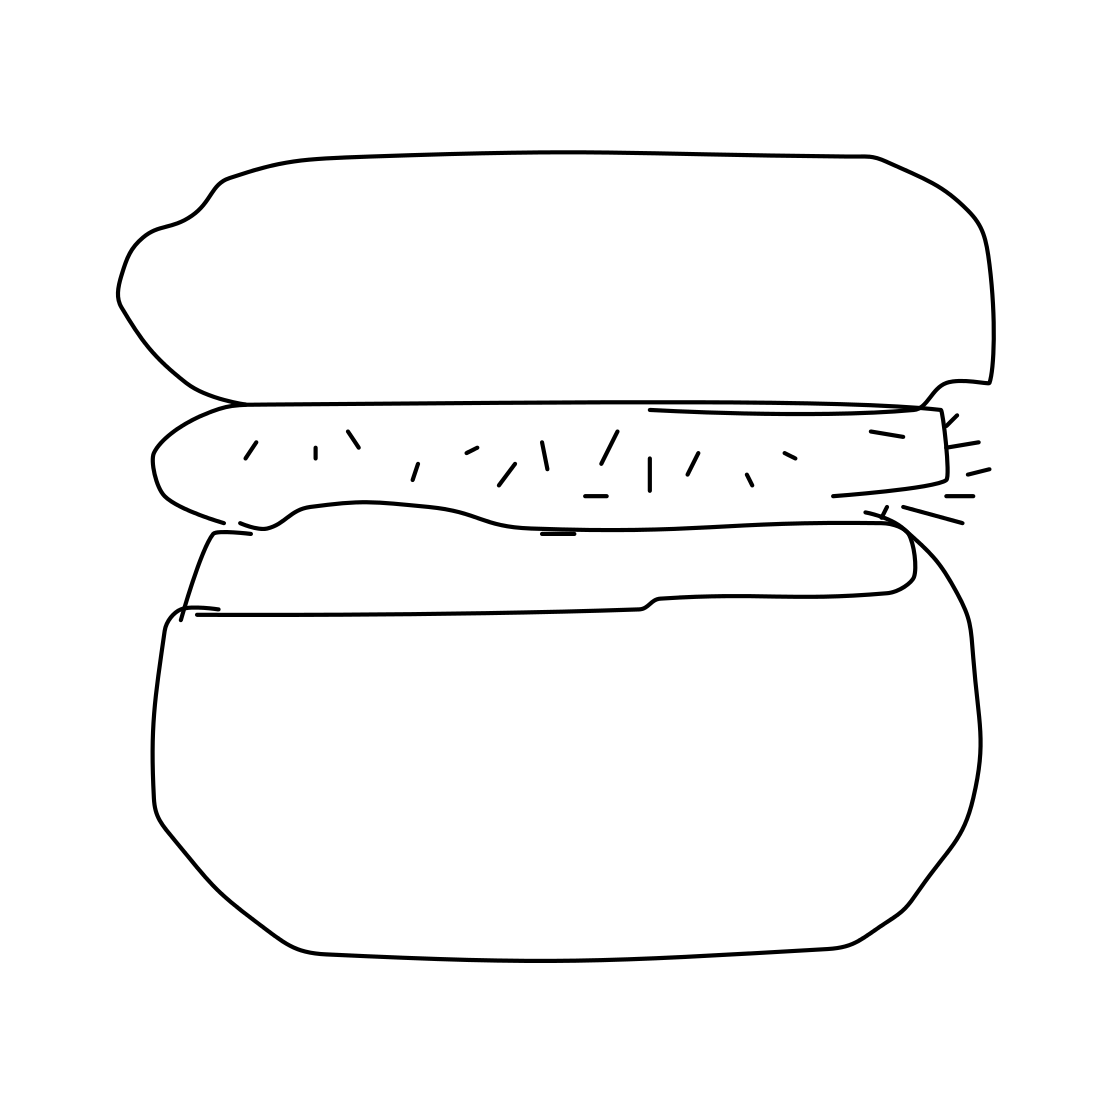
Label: hamburger